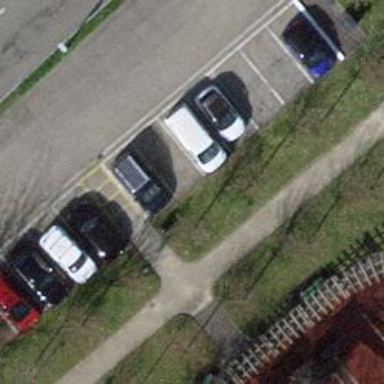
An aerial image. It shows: Footway with surface of fine gravel.